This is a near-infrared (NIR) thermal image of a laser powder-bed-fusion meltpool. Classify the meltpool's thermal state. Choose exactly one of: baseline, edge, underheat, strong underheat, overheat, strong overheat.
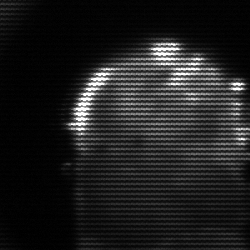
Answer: baseline